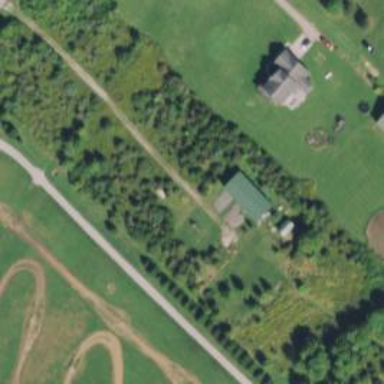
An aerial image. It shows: Driveway leading to service road.